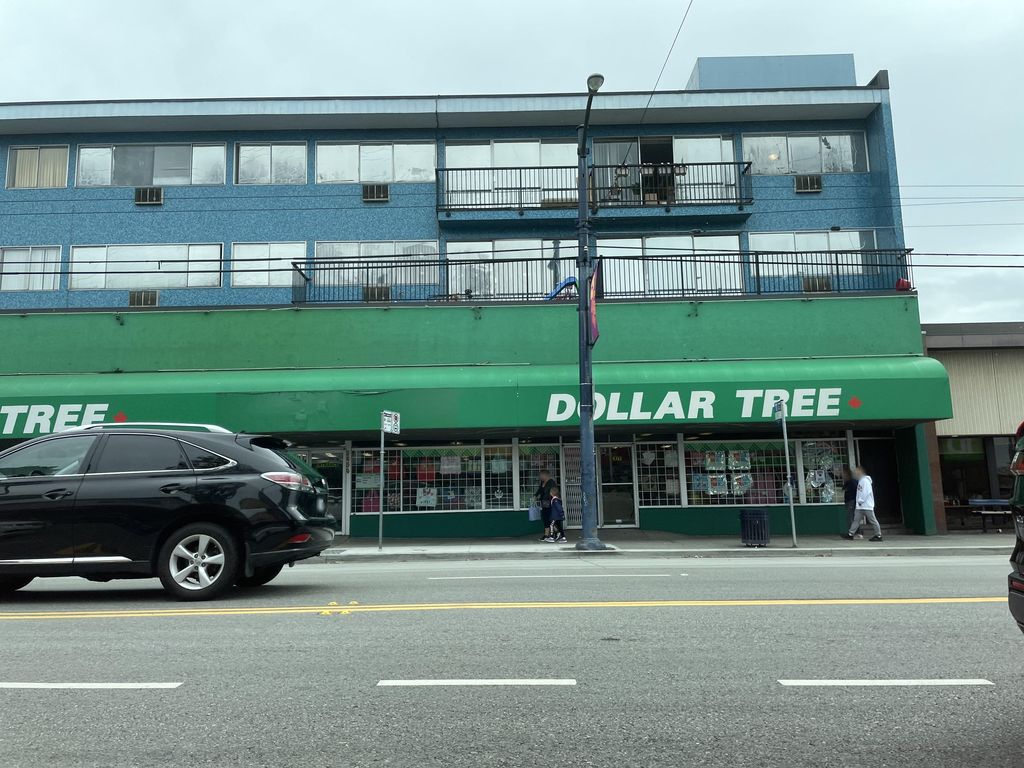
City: vancouver